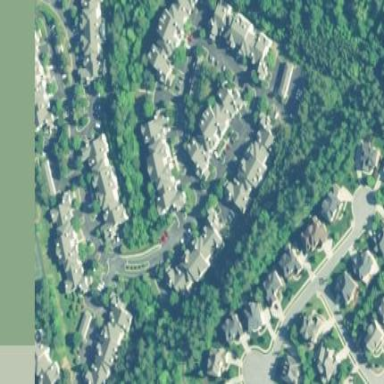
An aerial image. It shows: Residential area within neighborhood.